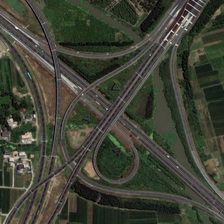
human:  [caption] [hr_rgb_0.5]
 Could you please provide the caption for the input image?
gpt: many green trees are near a viaduct .

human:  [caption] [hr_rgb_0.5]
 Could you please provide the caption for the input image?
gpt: many green trees are near a viaduct .

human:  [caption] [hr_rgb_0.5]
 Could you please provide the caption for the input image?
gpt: many green trees are near a viaduct .

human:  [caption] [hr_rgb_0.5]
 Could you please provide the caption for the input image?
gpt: many green trees are near a viaduct .

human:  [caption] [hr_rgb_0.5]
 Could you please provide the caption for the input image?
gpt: many green trees are near a viaduct .